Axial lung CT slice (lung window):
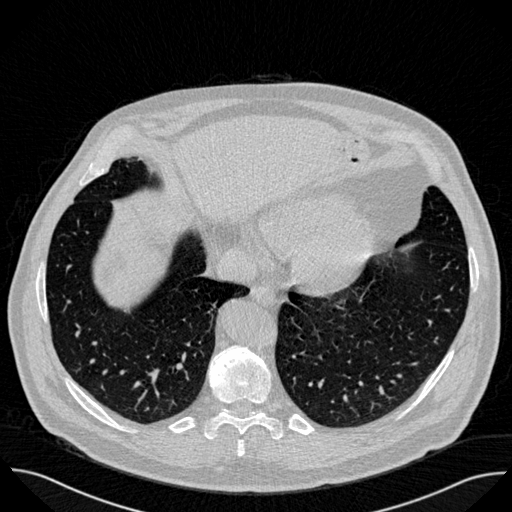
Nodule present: no